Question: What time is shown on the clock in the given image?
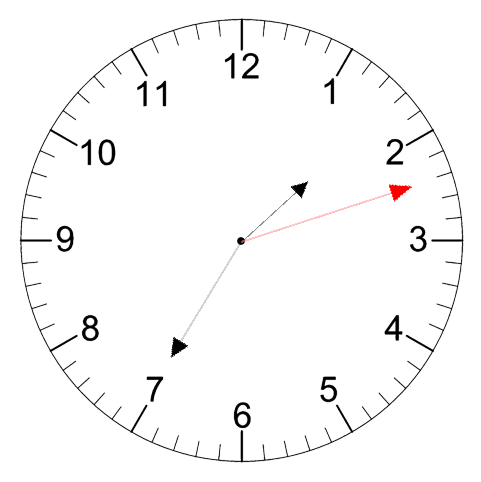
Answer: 01:35:12